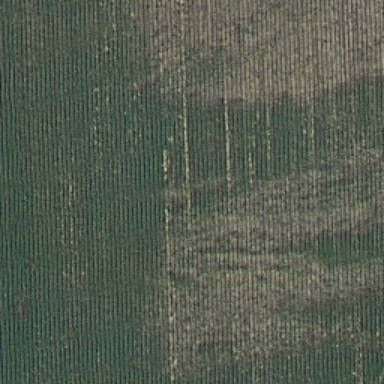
There is a piece of formland .